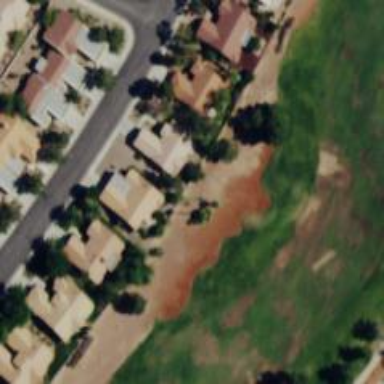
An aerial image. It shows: Sandy area is golf bunker.